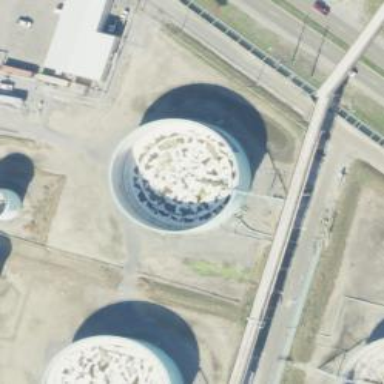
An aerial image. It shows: Storage tank which is man-made and housed in building.